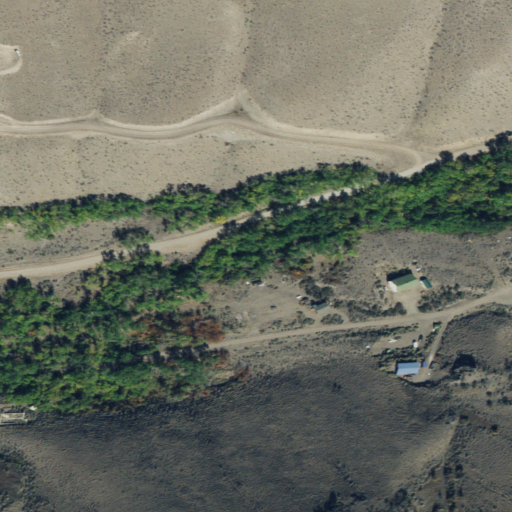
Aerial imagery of valley in Idaho named Dry Gulch containing shrub, evergreen forest, deciduous forest, open development, medium intensity development, and low intensity development